Field crop: maize
Growth stage: 2
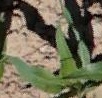
Species: maize